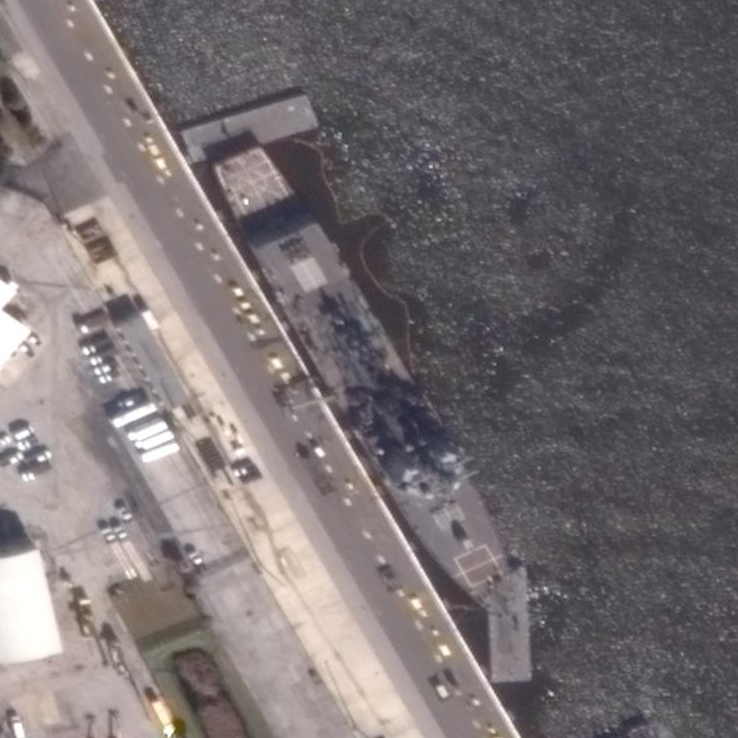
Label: destroyer